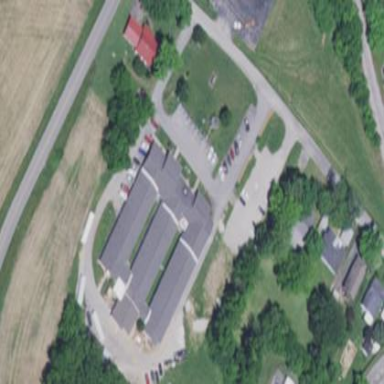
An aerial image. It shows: Nursing home building.